Question: I am creating a chart control with chartype as Bar Chart. When adding custom labels, the labels are not displayed properly (except for the first label). This is happening for both X and Y axis.

'''
chBar.Series["Series1"].ChartType = SeriesChartType.Bar;
chBar.Series["Series1"].XValueType = ChartValueType.String;
chBar.Series["Series1"].YValueType = ChartValueType.String;
chBar.Series["Series1"]["BarLabelStyle"] = "Center";
chBar.Series["Series1"]["DrawingStyle"] = "Cylinder";
chBar.Series["Series1"]["PointWidth"] = "0.6";
int xpos = 0;
//CustomLabel for Xaxis
CustomLabel clabelX;
CustomLabel clabelY;
foreach(string x in axisXValues.Choices)
{
clabelX = new CustomLabel(xpos, xpos + 1, x, xpos, LabelMarkStyle.LineSideMark);
chBar.ChartAreas[0].AxisX.CustomLabels.Add(clabelX);
xpos++;
}
chBar.ChartAreas[0].AxisX.Minimum = 0;
chBar.ChartAreas[0].AxisX.Maximum = 5;
'''
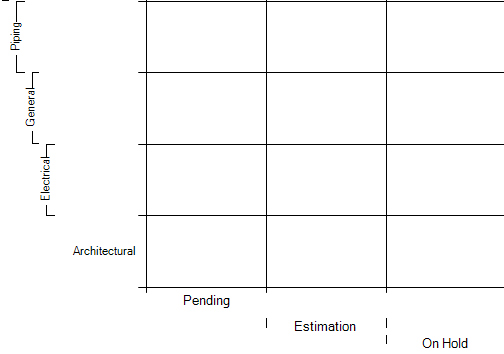
Answer: RowIndex in Custom Label constructor should be 0.
'''
clabelX = new CustomLabel(xpos, xpos + 1, x, 0, LabelMarkStyle.LineSideMark);
'''